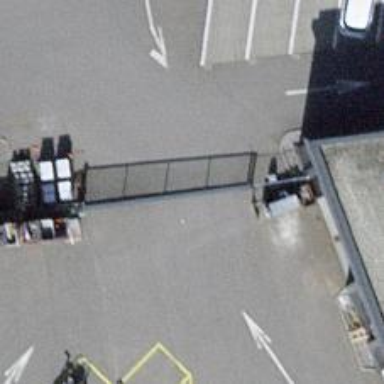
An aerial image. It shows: Sliding gate as barrier.